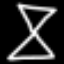
Label: hourglass